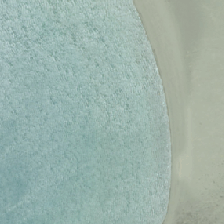
Land cover: lake_pond